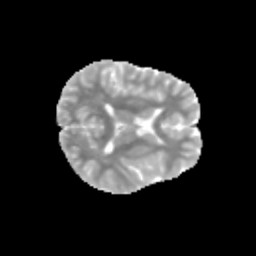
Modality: MD
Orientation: axial
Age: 11
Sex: male
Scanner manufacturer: siemens
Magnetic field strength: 3 T
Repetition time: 3.8 s
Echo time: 0.07 s